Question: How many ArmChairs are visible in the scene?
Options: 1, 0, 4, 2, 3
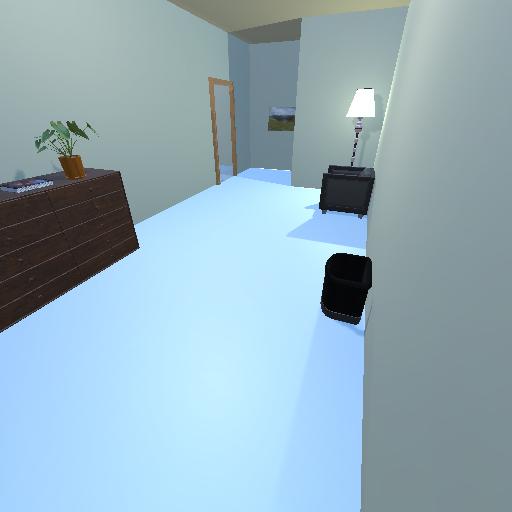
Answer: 1